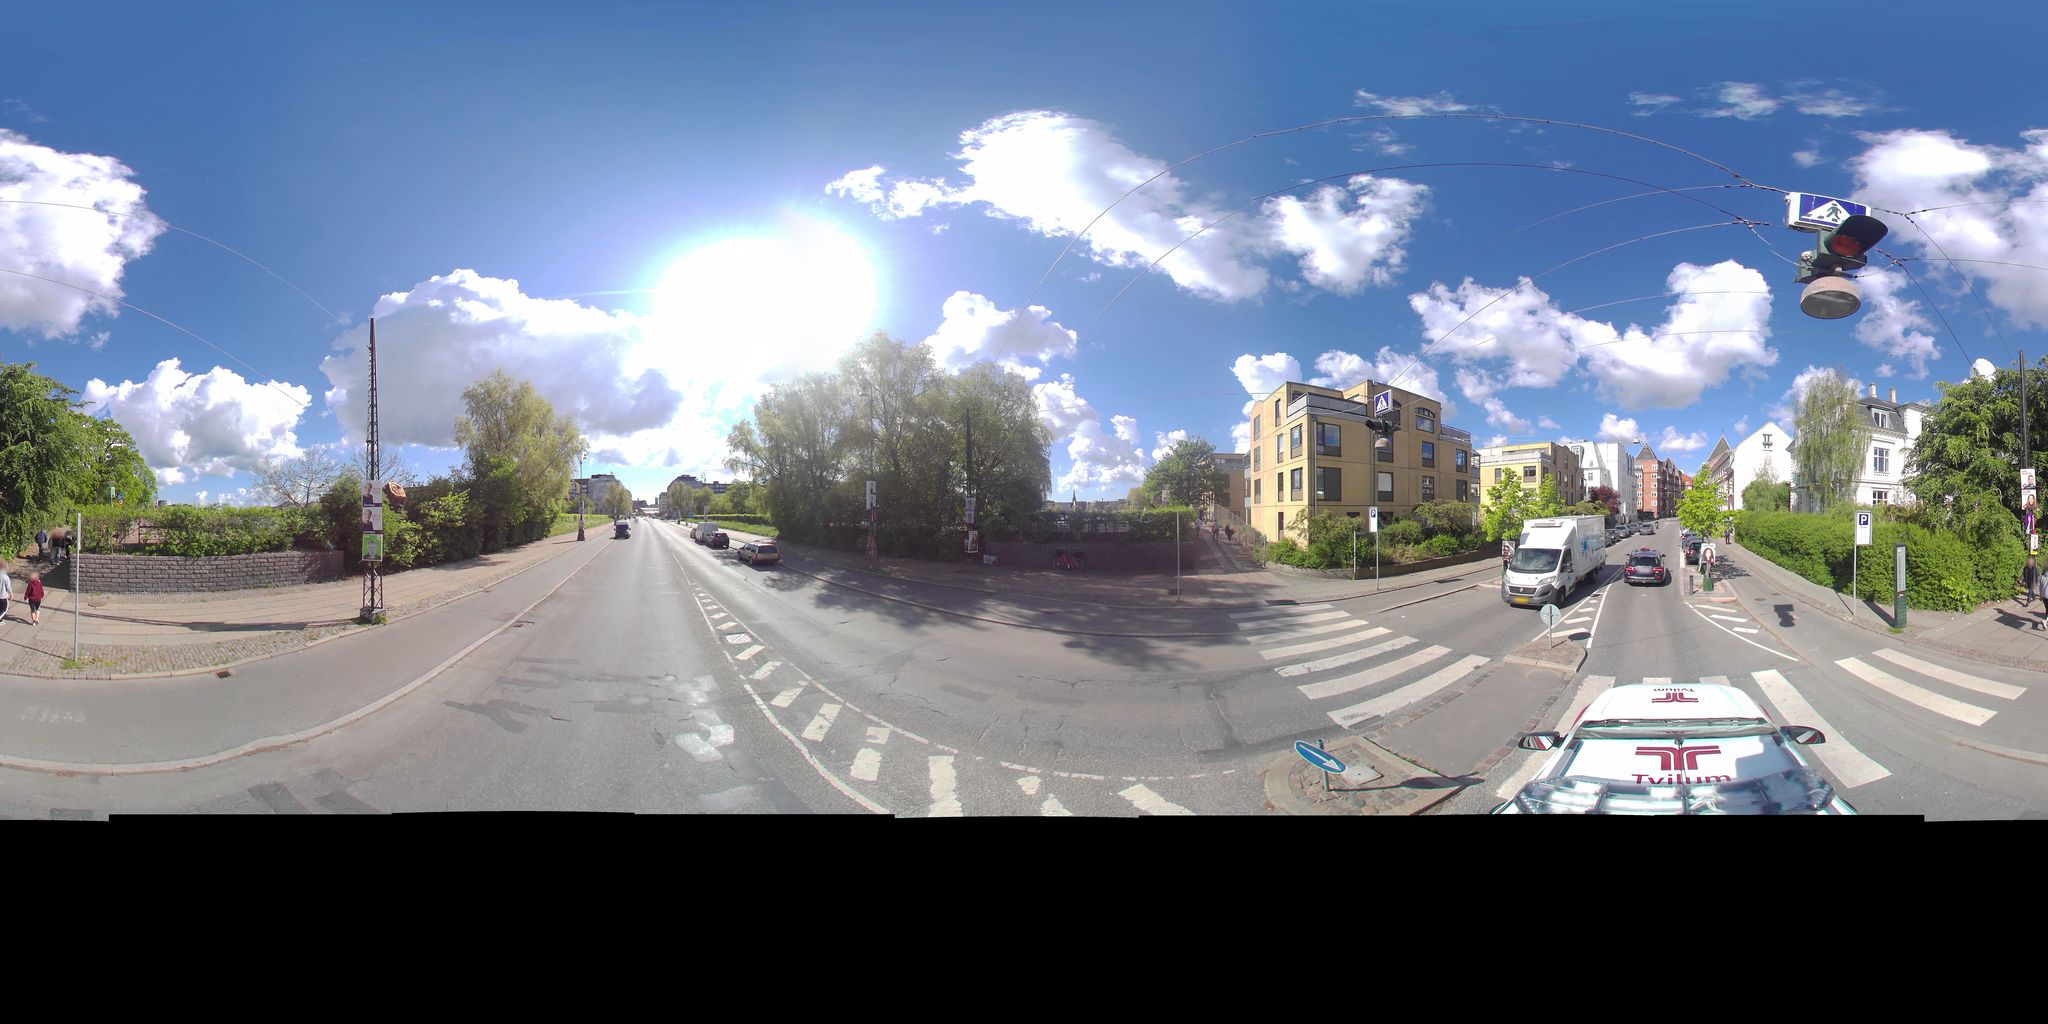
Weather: clear
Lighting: day
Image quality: good
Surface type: driving surface
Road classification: footway, cycleway, steps
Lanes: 2
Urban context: urban centre
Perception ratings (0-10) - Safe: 2.45, Lively: 6.74, Beautiful: 9.33, Boring: 5.2, Depressing: 4.48, Wealthy: 2.79